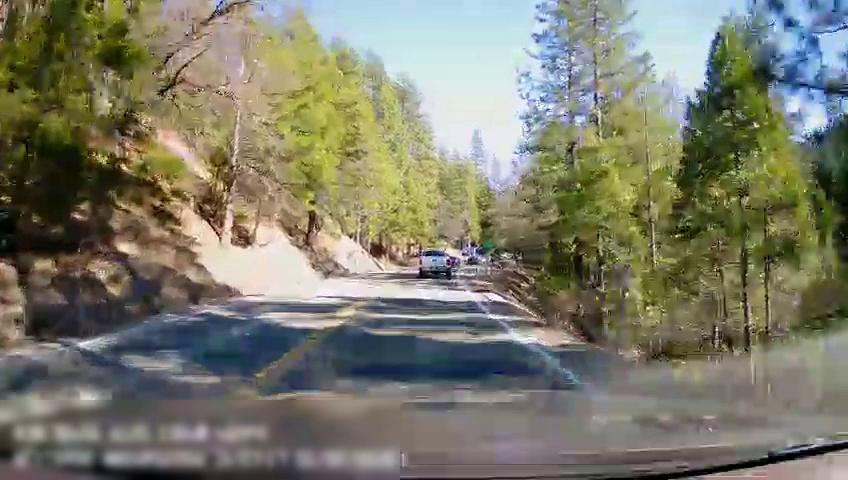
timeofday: Day
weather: Sunny
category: Drivable Space
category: Vehicles | Car
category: Vehicles | Car
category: Vehicles | Truck
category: Lanes | Opposite Lane
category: Lanes | Opposite Lane
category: Lanes | Current Lane
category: Lanes | Current Lane